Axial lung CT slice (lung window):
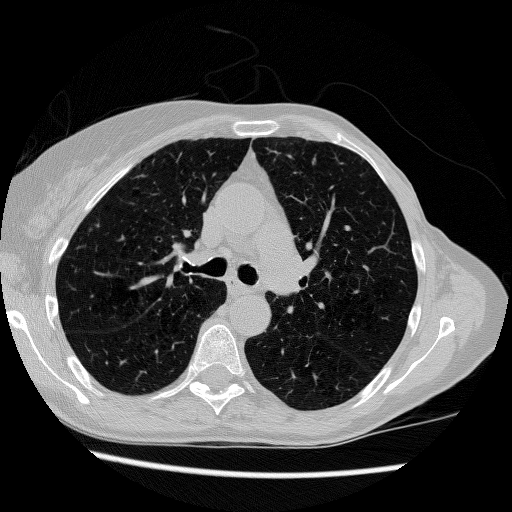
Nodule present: yes
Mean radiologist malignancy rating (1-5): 3